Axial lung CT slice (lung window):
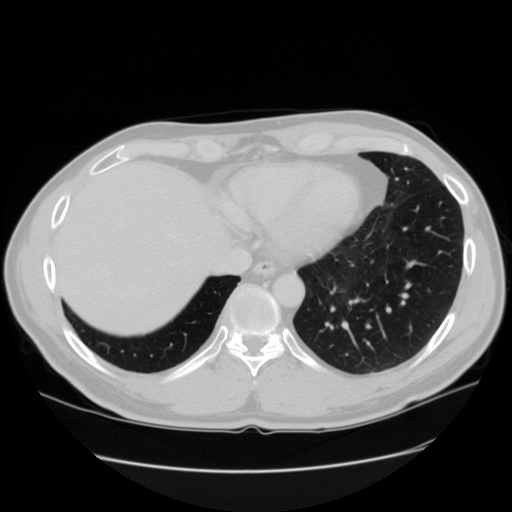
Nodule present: no